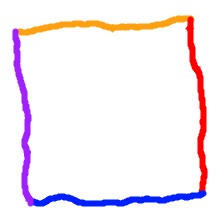
Shape: square